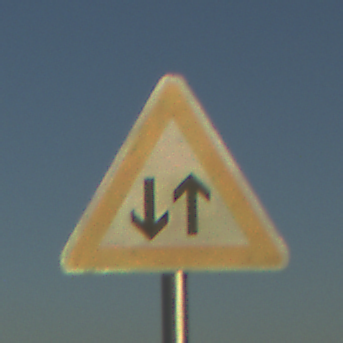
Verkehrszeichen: Gegenverkehr
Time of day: SunriseSunset
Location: Outdoor (Nature)
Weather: Clear
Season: NotSpecified
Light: Natural